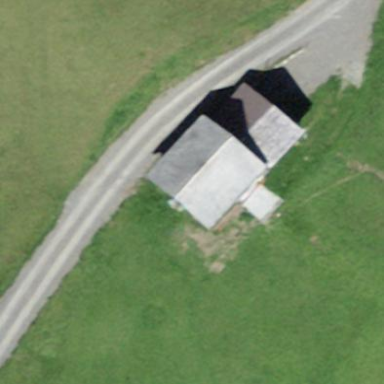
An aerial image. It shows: Gabled building with grey Eternit roof.